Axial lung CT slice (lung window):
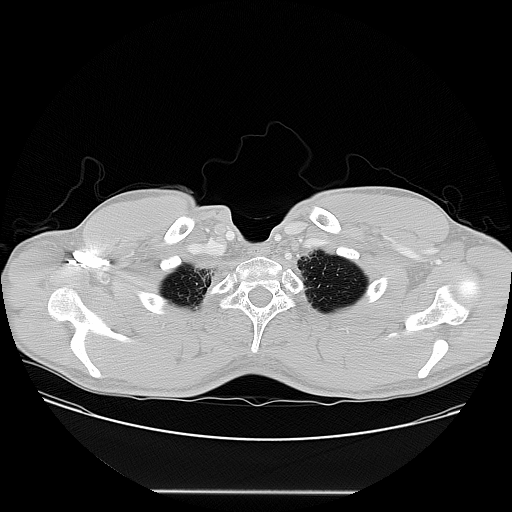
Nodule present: no